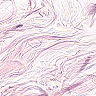
Metastatic tissue present: no